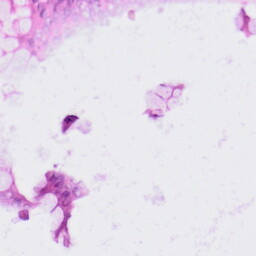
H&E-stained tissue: Colon